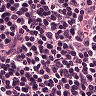
Metastatic tissue present: no